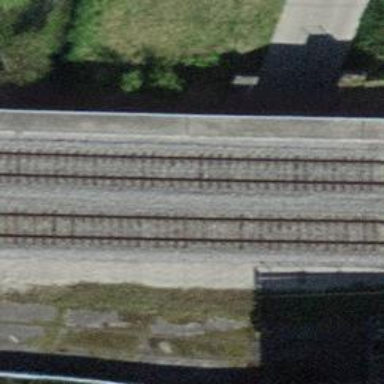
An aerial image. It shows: Railway bridge with electrified contact line. There is one track on the bridge.